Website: slack
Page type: stored-credit-cards
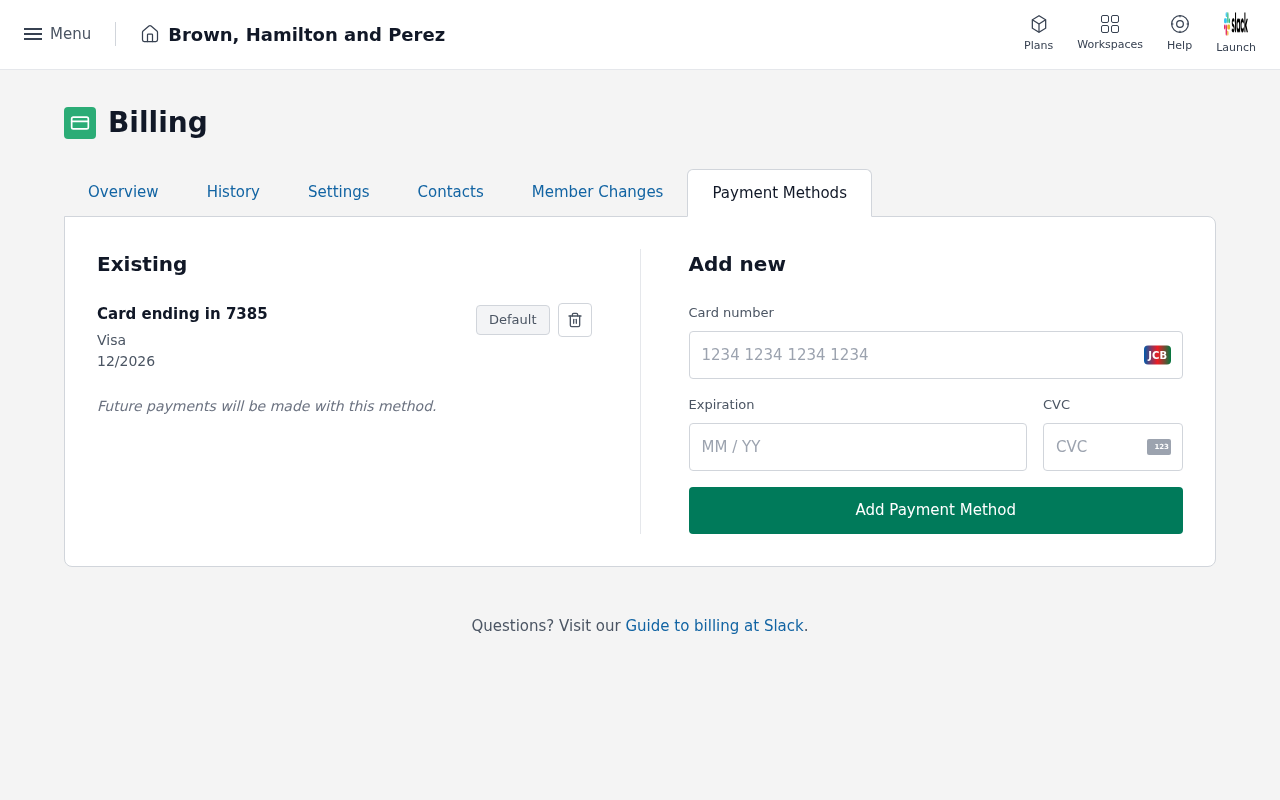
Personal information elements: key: PII_CARD_CVV
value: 130
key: PII_CARD_EXPIRY
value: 12/2026
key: PII_CARD_EXPIRY
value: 12/26
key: PII_CARD_LAST4
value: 7385
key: PII_CARD_NUMBER
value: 4945 7501 1155 7385
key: PII_CARD_TYPE
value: Visa
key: PII_COMPANY
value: Brown, Hamilton and Perez